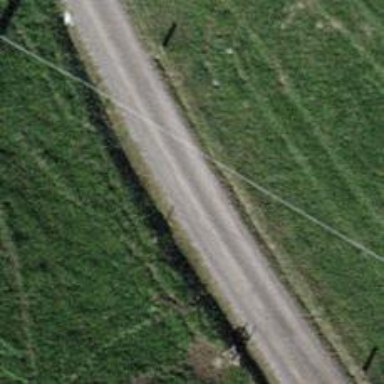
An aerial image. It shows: Track with pebblestone surface. The tracktype is grade4.